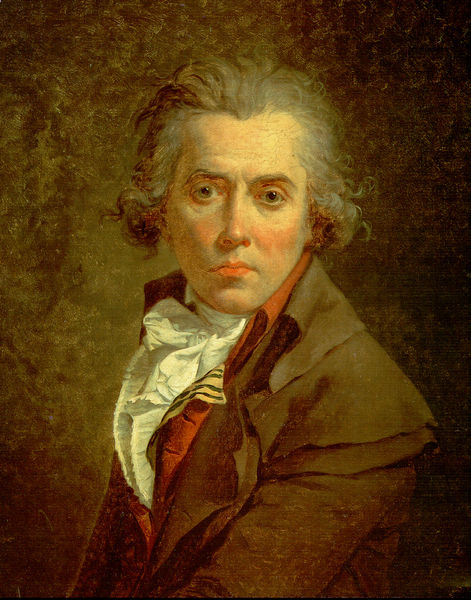
Titel: Autoportrait, Selbstporträt
Künstler: Jacques Louis David
Standort: Florence
Institution: Galleria degli Uffizi
Schlagwörter: blau, dunkel, gemälde, mann, schatten, weiß, gelb, grün, ocker, braun, frisur, grau, haar, hell, hintergrund, licht, mund, nase, orange, schwarz, stirn, ölbild, blick, rot, schal, tuch, beige, malerei, rock, schleife, alt, anzug, hemd, jacke, arm, augen, barock, bluse, böse, falten, gesicht, inkarnat, kleidung, kragen, mensch, bildnis, herr, portrait, porträt, öl, haare, mantel, pose, musiker, augenbrauen, blaue augen, brustbild, en face, front, frontal, kinn, lippen, locken, rosa, schulter, traurig, perücke, wangen, sepia, romantik, ölgemälde, krawatte, ernst, streng, brauen, halstuch, maler, streifen, rüsche, rüschen, jackett, selbstporträt, jacket, weste, offen, knabe, traurigkeit, künstler, biedermeier, jüngling, portät, brauntöne, jakett, frontansicht, halsbinde, blickkontakt, rokokko, goethe, selbstbewusst, brau, purpur, sturm und drang, graue haare, schluppe, auftrag, knopflöcher, braunton, gedrungen, selbstprotrait, weißes tuch, anzg, brauner mantel, portrait m, selbstportaät, hemd weiss